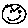
Label: smiley face